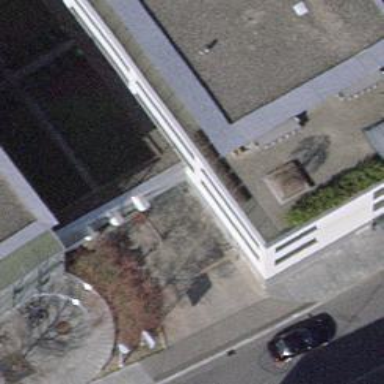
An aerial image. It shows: Parking entrance.